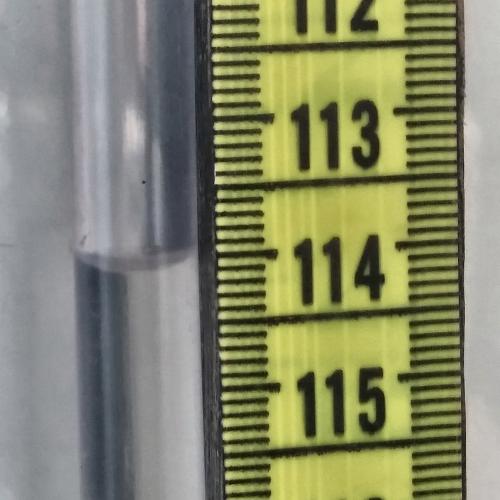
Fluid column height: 114.1 cm